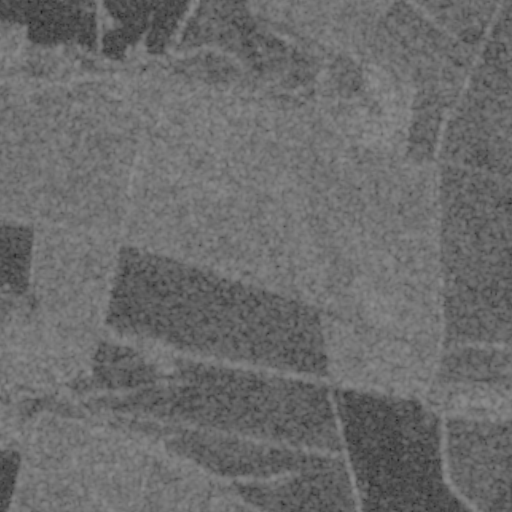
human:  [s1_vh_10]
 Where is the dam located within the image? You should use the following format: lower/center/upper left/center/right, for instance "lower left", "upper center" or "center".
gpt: The dam is located in the lower left of the image.
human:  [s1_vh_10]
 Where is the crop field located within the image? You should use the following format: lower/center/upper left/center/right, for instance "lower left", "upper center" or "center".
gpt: There is no crop field in the image.

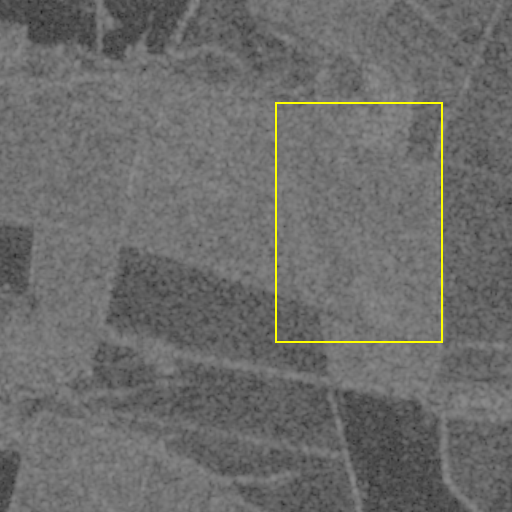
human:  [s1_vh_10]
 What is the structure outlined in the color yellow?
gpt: The structure outlined in yellow is a crop field.
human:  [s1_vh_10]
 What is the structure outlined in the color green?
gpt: There is no green outline.